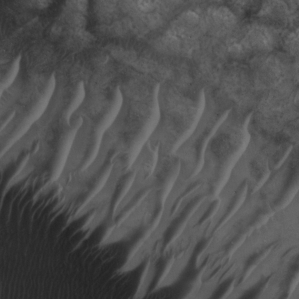
Label: non_frost